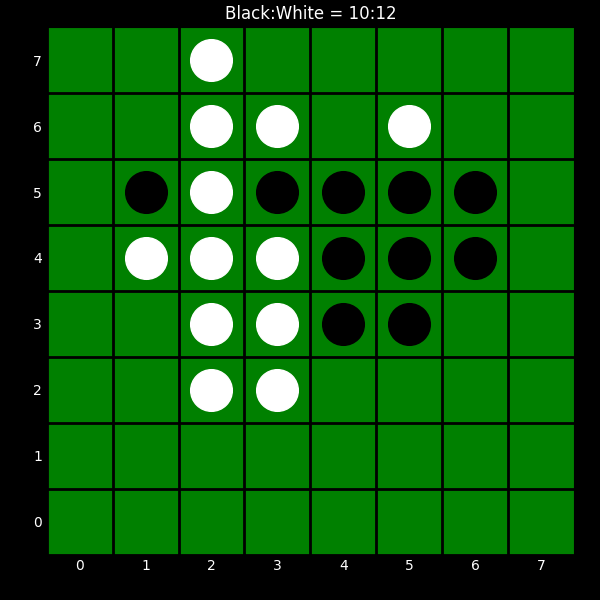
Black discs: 10
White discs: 12